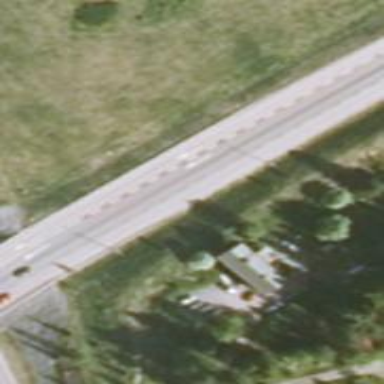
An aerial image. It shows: Asphalt trunk highway.